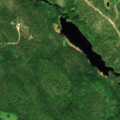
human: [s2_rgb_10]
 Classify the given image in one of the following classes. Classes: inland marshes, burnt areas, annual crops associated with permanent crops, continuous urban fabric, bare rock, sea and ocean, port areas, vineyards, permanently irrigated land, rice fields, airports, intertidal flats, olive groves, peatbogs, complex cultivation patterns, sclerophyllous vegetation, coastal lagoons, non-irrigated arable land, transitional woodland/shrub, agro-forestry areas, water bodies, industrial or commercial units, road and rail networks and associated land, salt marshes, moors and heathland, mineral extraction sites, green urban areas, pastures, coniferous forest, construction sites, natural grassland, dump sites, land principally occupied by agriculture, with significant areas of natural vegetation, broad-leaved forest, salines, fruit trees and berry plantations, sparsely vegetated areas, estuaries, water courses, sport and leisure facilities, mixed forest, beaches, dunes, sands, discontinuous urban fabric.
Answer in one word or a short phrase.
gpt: coniferous forest